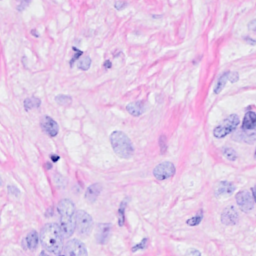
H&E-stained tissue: Breast